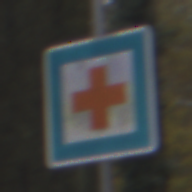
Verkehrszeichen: ErsteHilfe
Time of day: MorningAfternoon
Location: Outdoor (Nature)
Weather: Overcast
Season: Autumn
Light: Natural